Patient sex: F
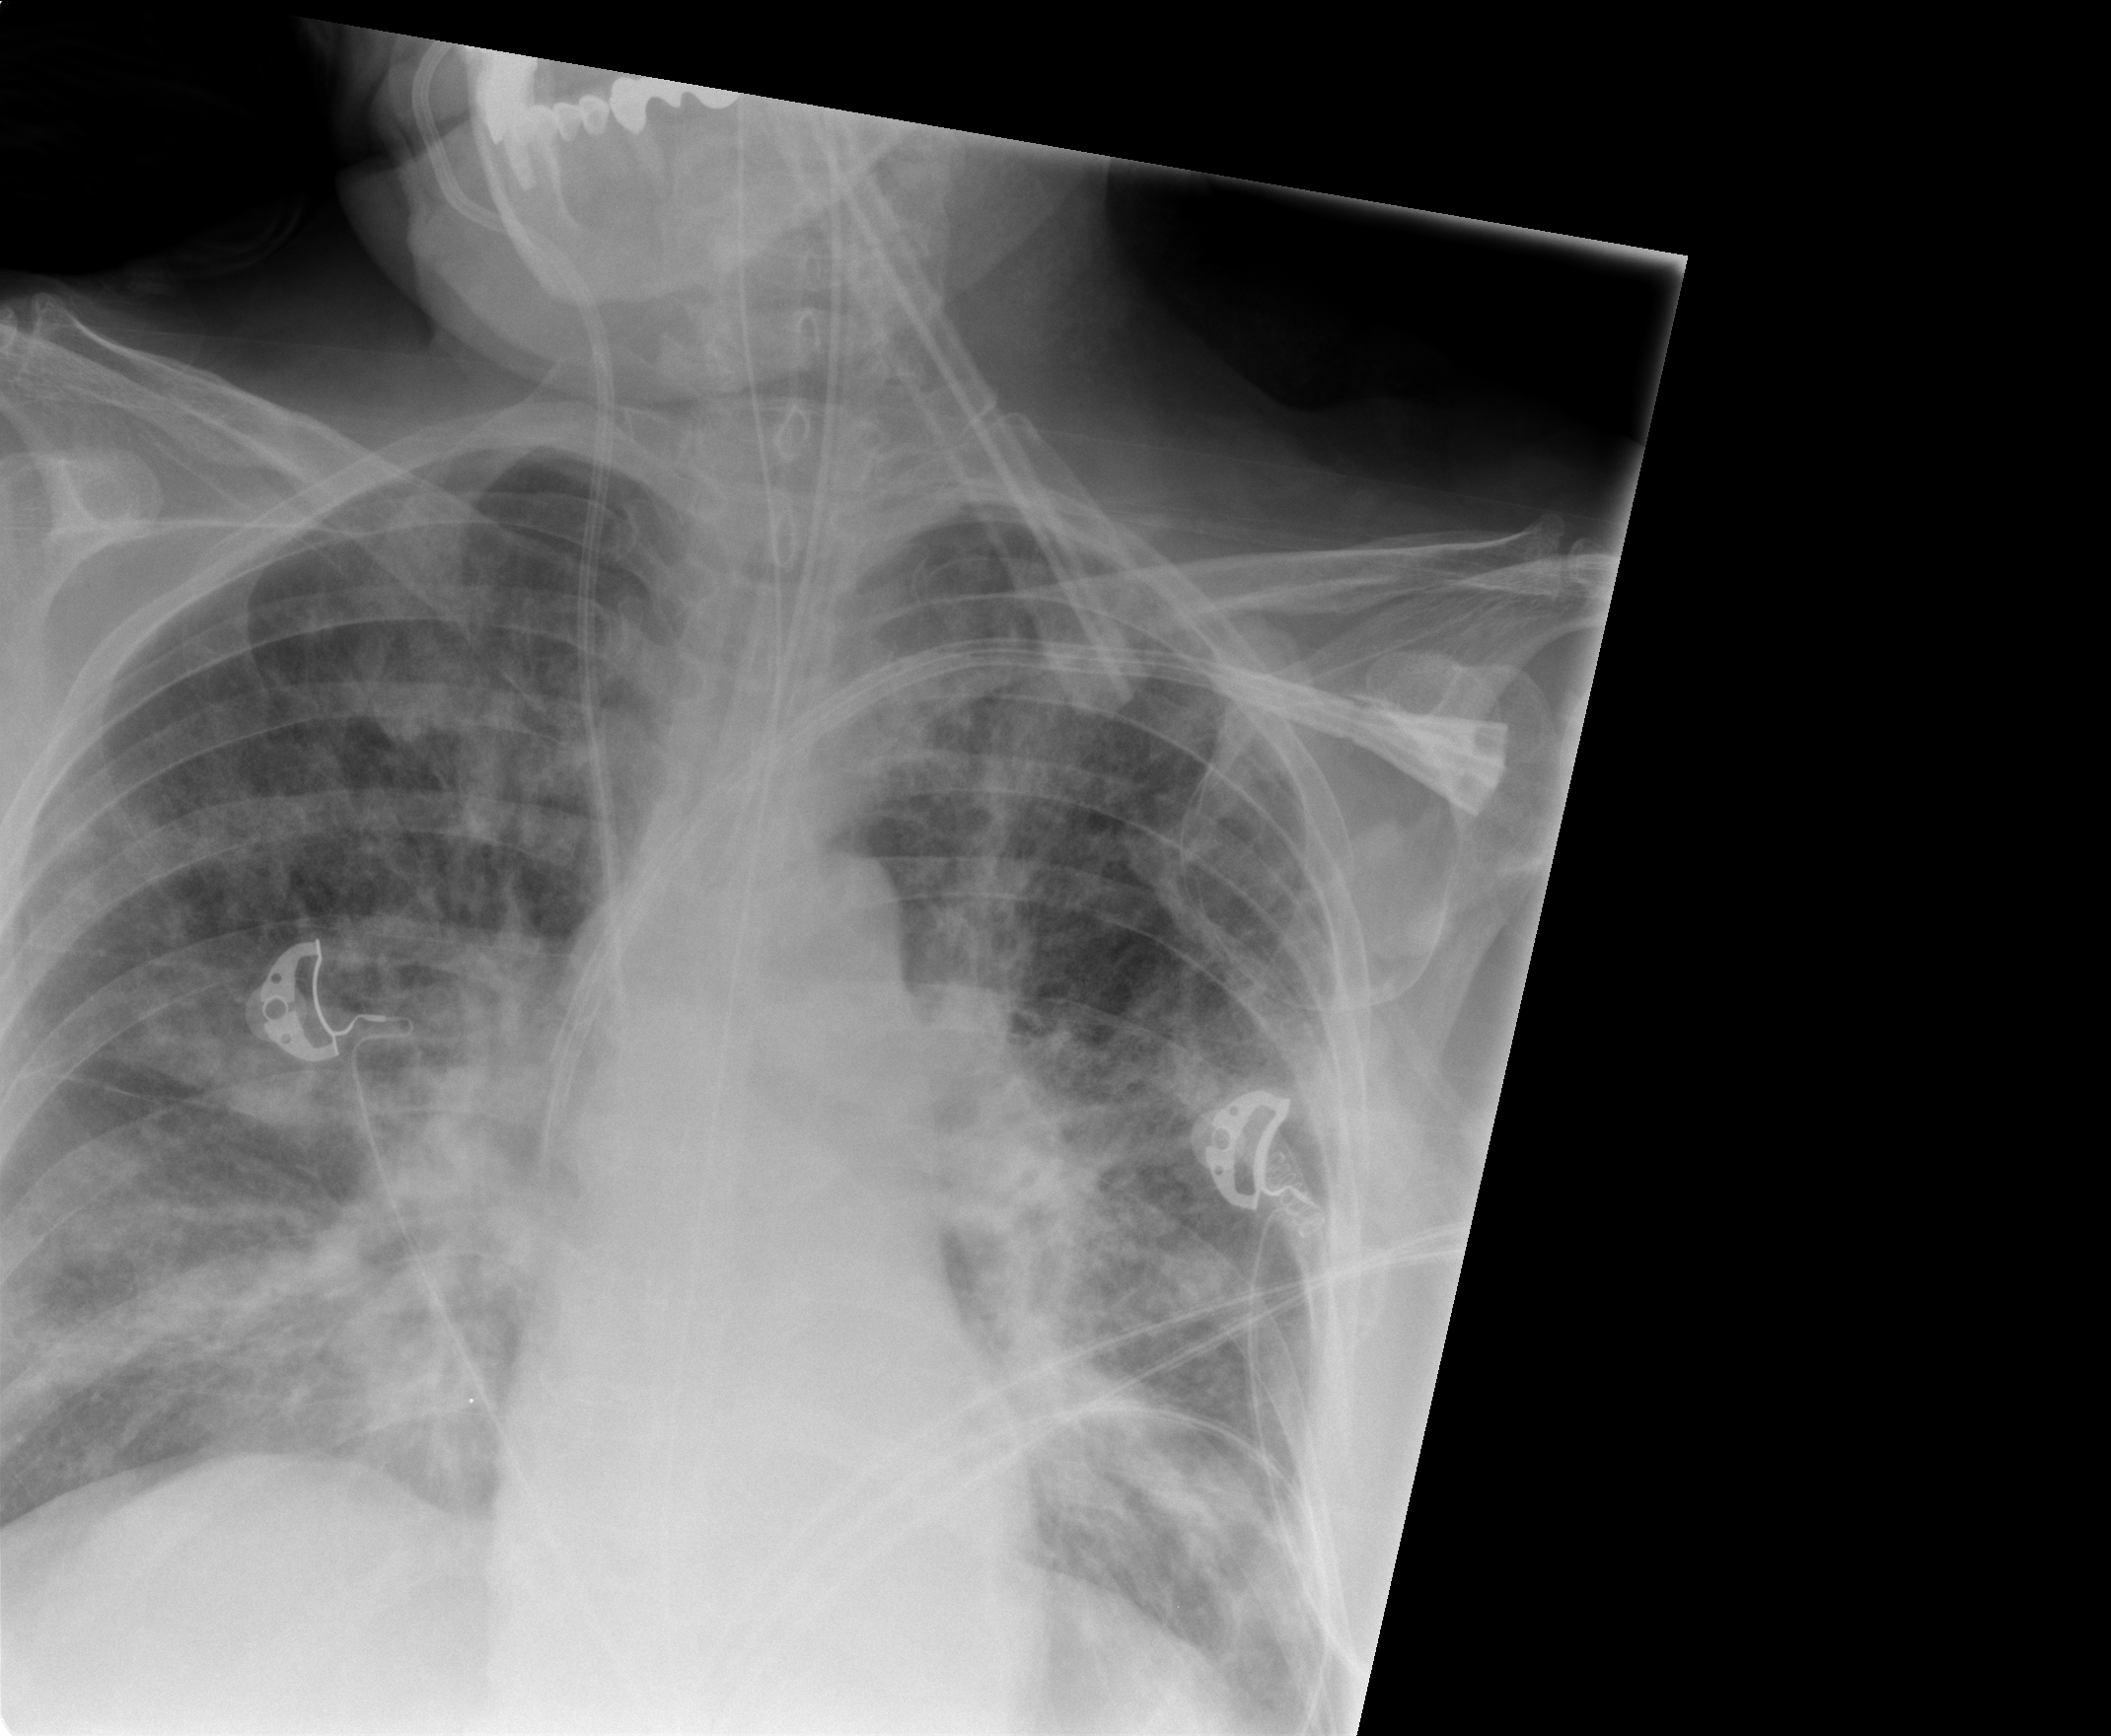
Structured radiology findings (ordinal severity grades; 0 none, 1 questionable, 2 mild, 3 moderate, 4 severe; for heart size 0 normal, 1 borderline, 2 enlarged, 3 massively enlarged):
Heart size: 0
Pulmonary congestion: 0
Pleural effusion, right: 0
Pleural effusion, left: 0
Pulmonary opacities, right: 3
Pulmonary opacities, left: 2
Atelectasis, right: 3
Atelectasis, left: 3